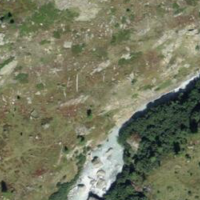
EUNIS habitat code: 23
Species observed at this site:
Sempervivum montanum